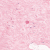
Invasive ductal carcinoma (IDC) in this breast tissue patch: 0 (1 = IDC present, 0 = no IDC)